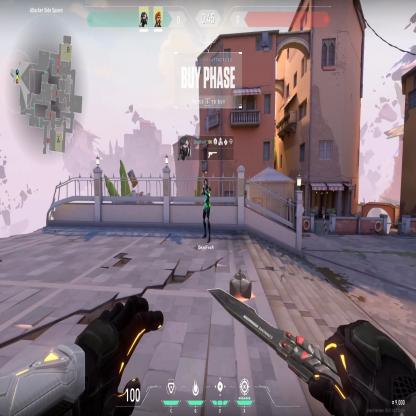
Label: dropped spike ; teammate